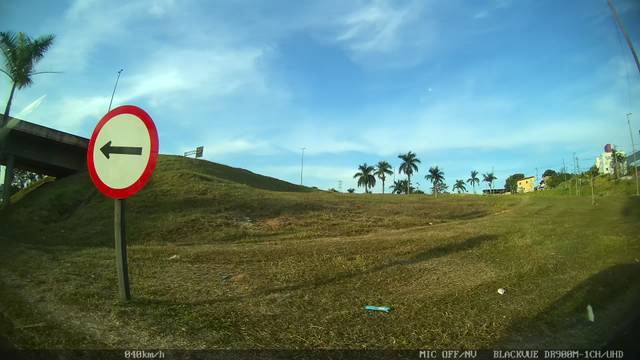
Region: Brazil
Coordinates: -19.975, -44.19